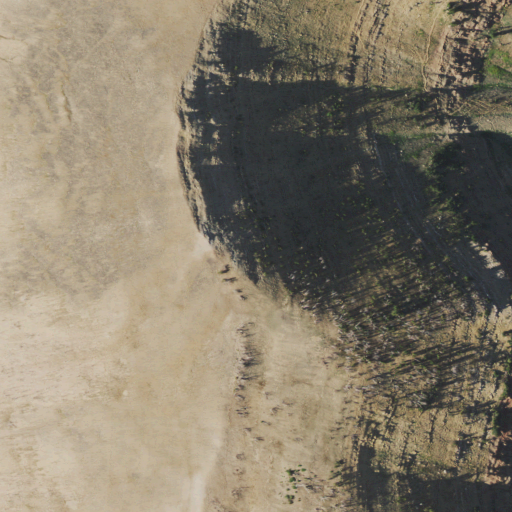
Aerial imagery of mountain in Wyoming named Mount Darby containing grassland, shrub, barren land, and evergreen forest